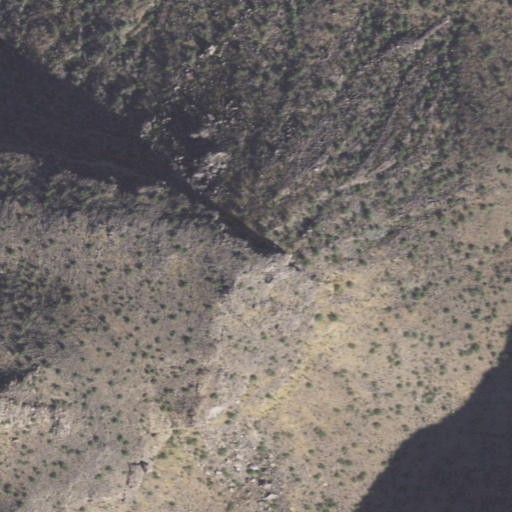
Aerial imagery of mountain in Arizona named Santan Mountains containing only shrub